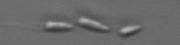
Label: Dinobryon